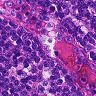
Metastatic tissue present: no